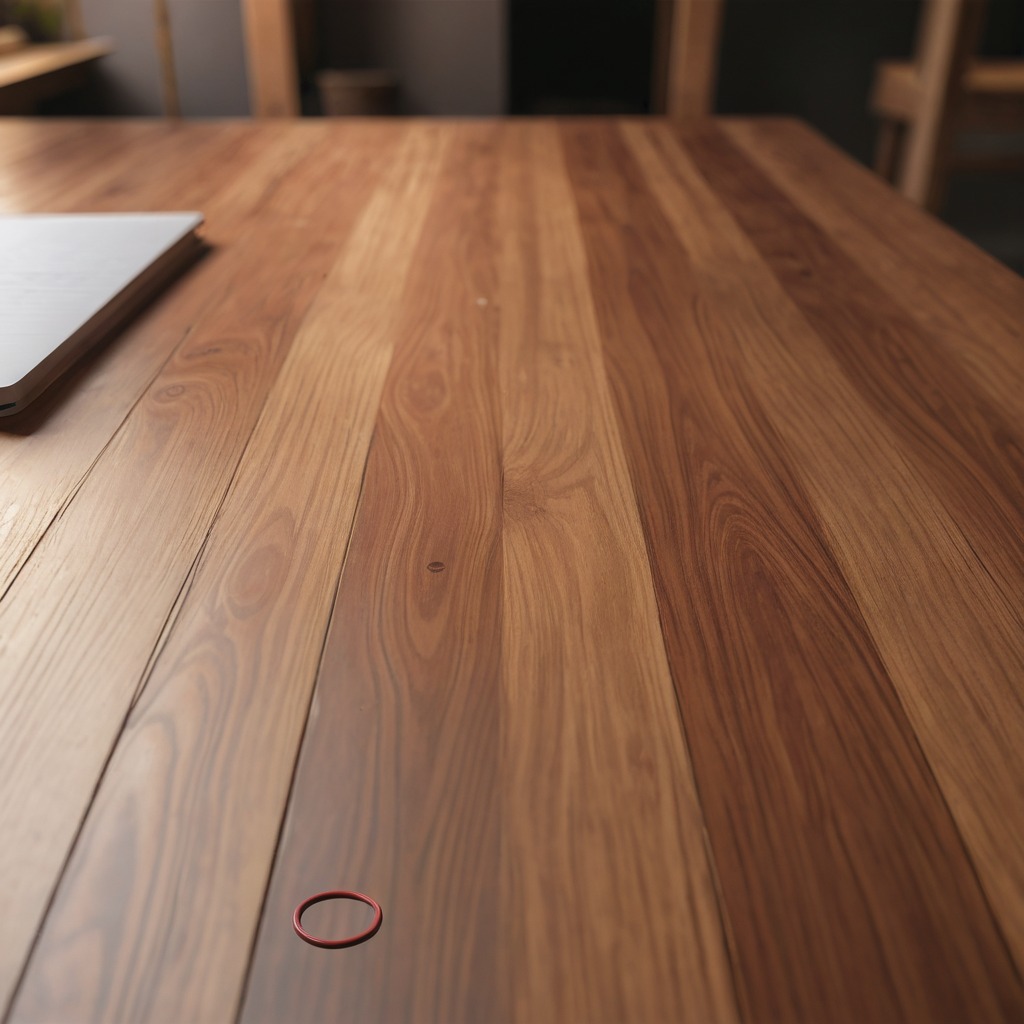
A rubber O-ring is lying on the wooden table.